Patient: sex F, age 19
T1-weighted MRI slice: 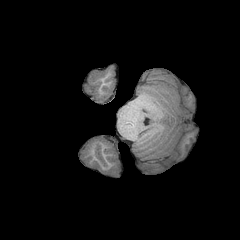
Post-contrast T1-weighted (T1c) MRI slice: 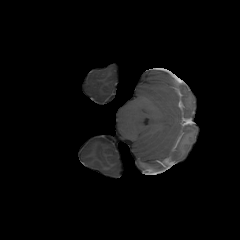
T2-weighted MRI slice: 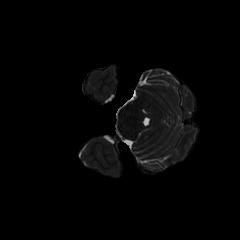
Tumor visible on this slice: no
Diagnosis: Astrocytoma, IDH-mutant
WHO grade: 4